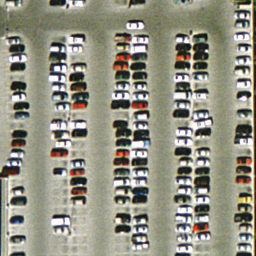
Label: parking lot